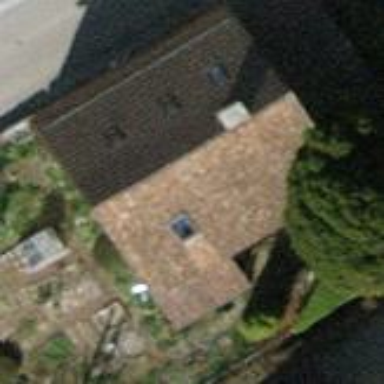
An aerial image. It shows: Detached building with gabled roof.